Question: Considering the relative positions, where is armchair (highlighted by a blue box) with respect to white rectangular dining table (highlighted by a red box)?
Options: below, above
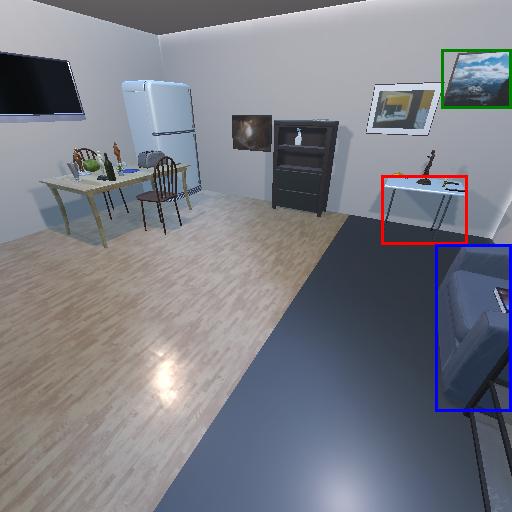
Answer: below